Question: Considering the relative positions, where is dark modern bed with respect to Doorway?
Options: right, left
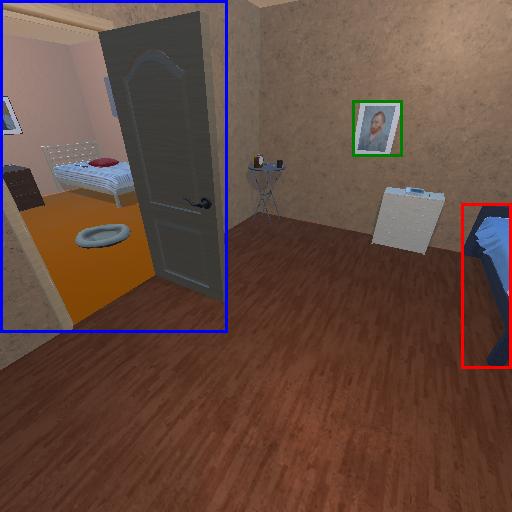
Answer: right